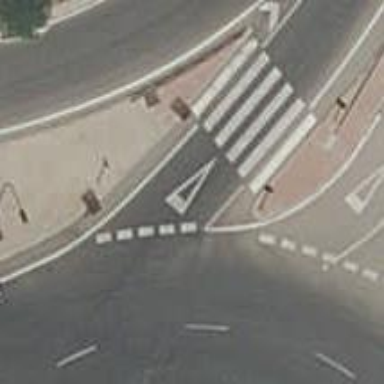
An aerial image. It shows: Road with "give way" sign.